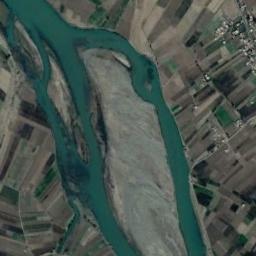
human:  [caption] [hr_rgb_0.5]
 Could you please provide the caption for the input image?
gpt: The dark green river with some tributaries goes through the farmland .

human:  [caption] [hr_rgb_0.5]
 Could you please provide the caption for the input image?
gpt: The river goes through bare and green farmland .

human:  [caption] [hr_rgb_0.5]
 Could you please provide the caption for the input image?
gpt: Many trees are around the river .

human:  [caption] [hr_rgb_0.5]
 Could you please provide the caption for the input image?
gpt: A curvy green river with small islands and green and tan mixed fields on both sides of the bank .

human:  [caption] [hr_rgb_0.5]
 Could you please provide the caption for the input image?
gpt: There are many brown farmlands near the rivers with islands .